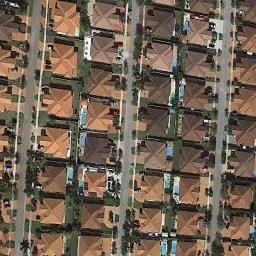
Label: residential